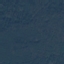
Land use / land cover class: Forest